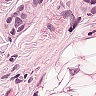
Metastatic tissue present: yes